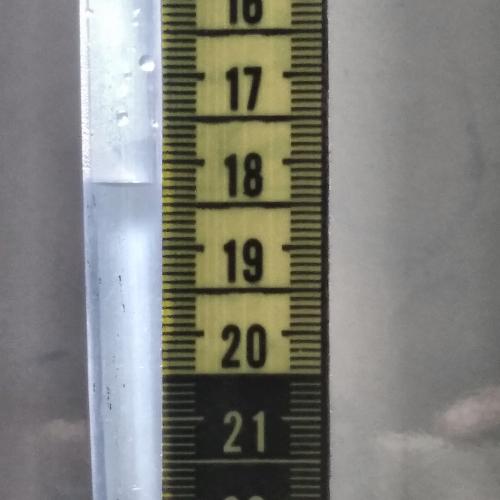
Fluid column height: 18.3 cm